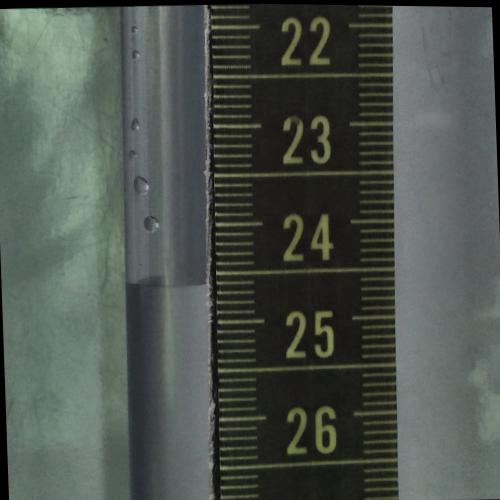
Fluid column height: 24.6 cm